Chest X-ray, PA view. Patient: 43 years old, sex F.
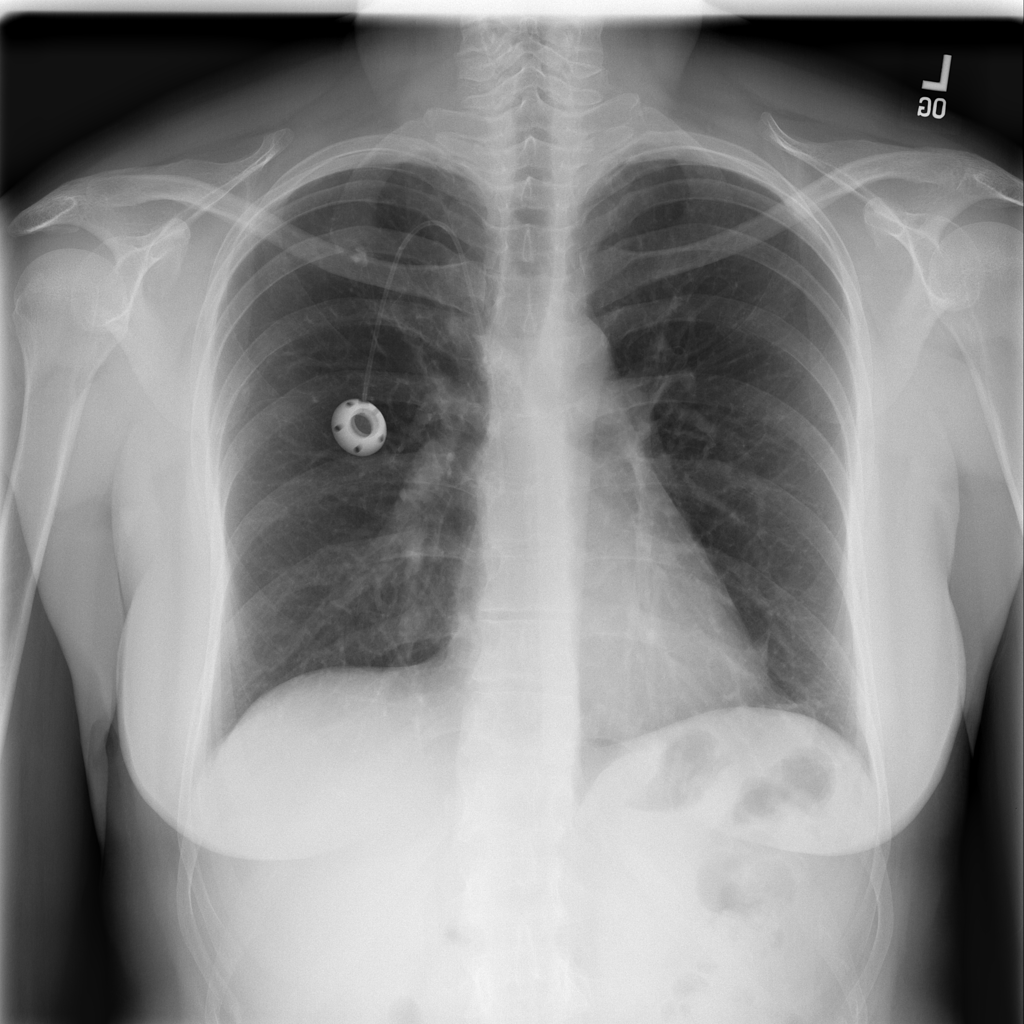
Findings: Infiltration